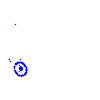
Particle: pion